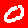
Digit: 0